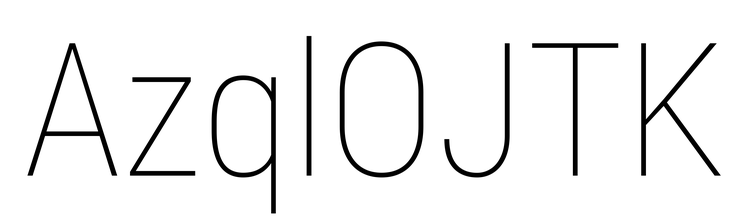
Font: Roboto_Condensed_Thin